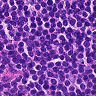
Metastatic tissue present: no